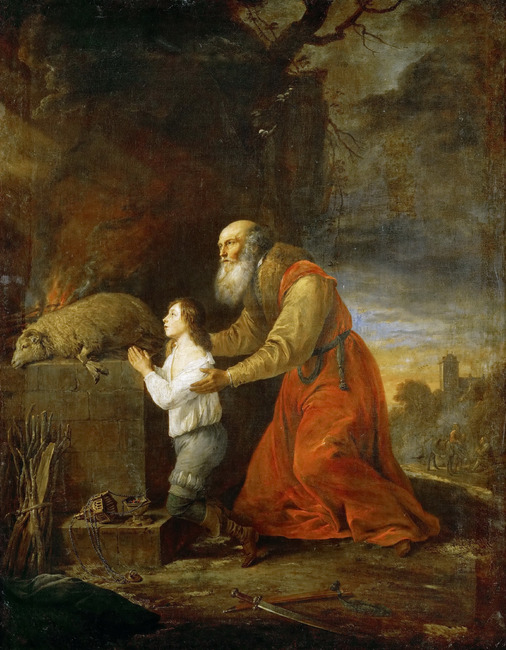
Title: Abraham and Isaac sacrifice the ram that was caught in the thicket (Genesis 22:13-14)
Artist: David Teniers (II)
Earliest date: 1653
Latest date: 1653
Genre: painting
Iconography: censer
Keywords: Old Testament and Apocrypha, sacrifice, ram, sword, mountain landscape, censer